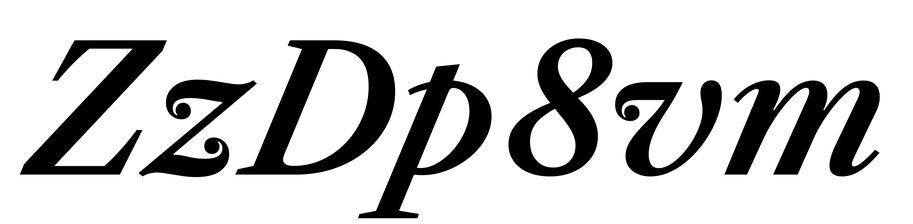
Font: LibreCaslonText-Italic_SemiBold_Italic